Question: I tried to generate array of zeros and ones, convert to raster and plot it.
I expect to have random pattern, so ?
Have I done some mistake in script?
'''
# creating vector containing "0" and "1" values...
x<-sample(c(0,1), 1000, replace=TRUE)
# ...converting it into array...
x_arr<-array(x, dim=c(100,100))
# ....nest into raster
x_rast<-raster(x_arr)
# ...and making plot
plot(x_rast)
'''

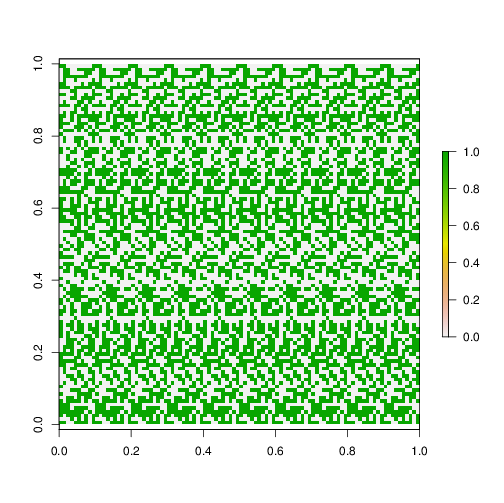
Answer: Because 100*100 gives 10000, not 1000, and R will fill up by repeating. Try
'''
library(raster)
x<-sample(c(0,1), 10000, replace=TRUE)
'''
The example was nice, but please do not forget to paste it into an virgin R before posting. You had forgotten the library.